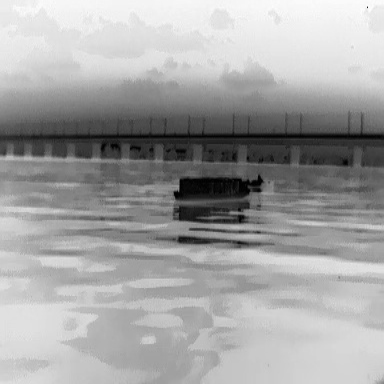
There is a fishing_boat in the infrared image.